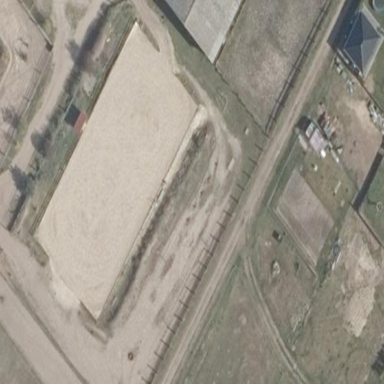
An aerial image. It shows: Equestrian pitch for leisure land use.